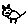
Label: cat